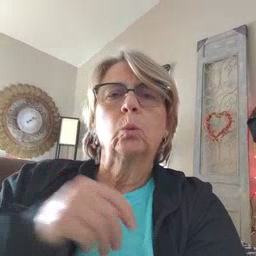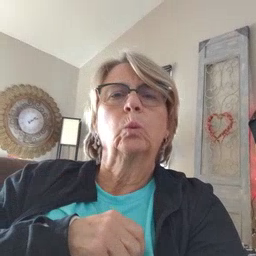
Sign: balloon